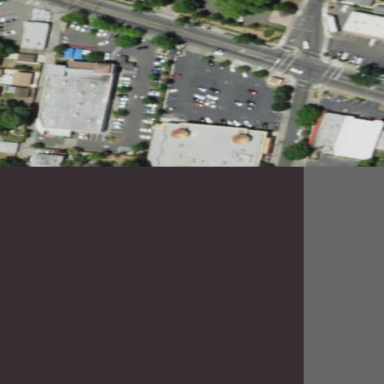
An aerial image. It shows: Retail area.